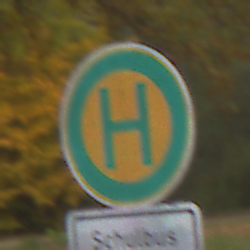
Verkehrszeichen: Haltestelle
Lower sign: ZeitangabenMitBeschraenkungAufWochentage5
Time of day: Midday
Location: Outdoor (Nature)
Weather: Overcast
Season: Autumn
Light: Natural